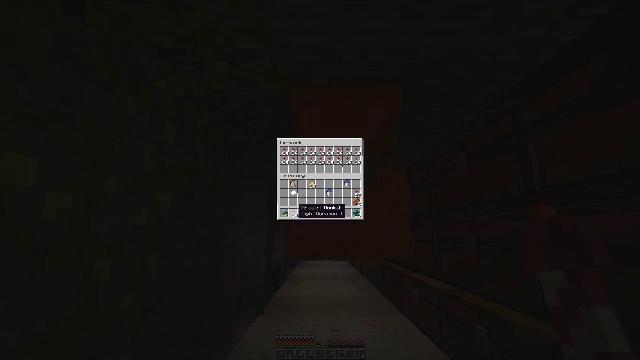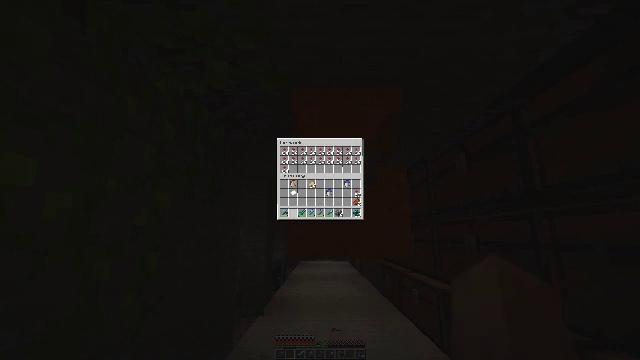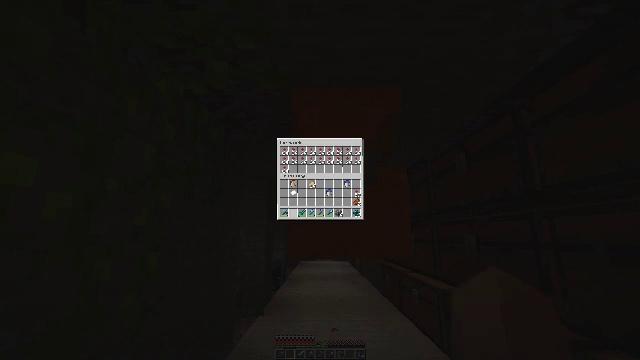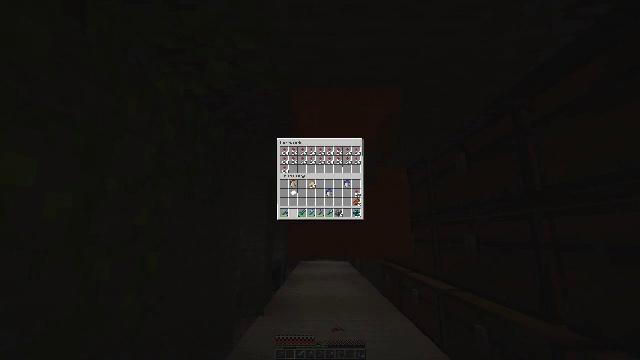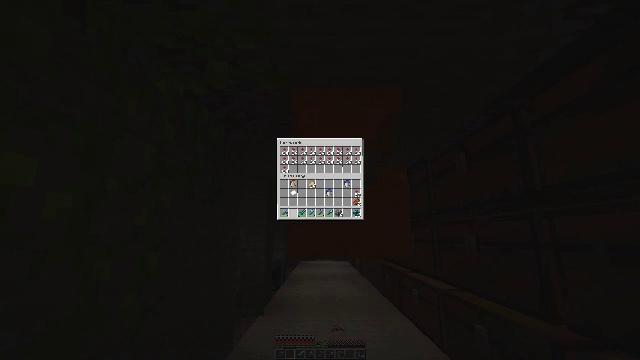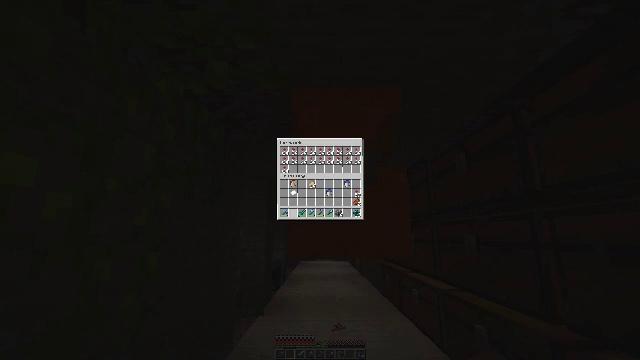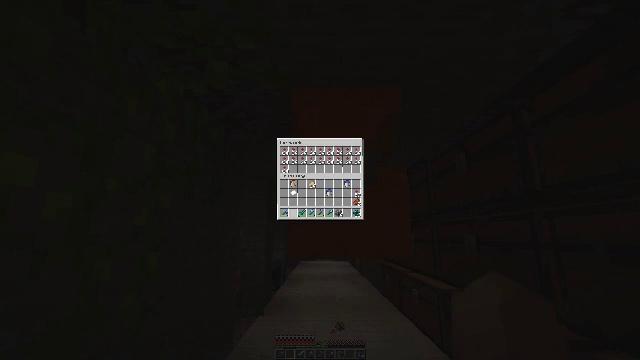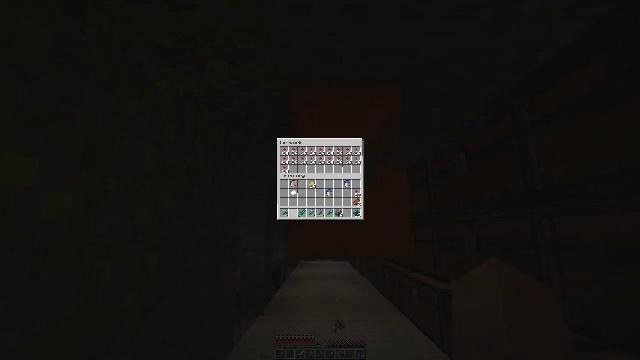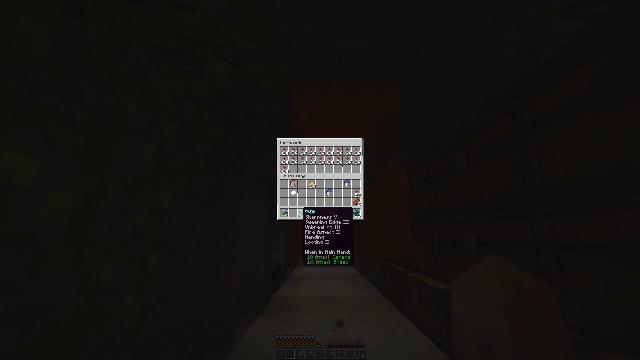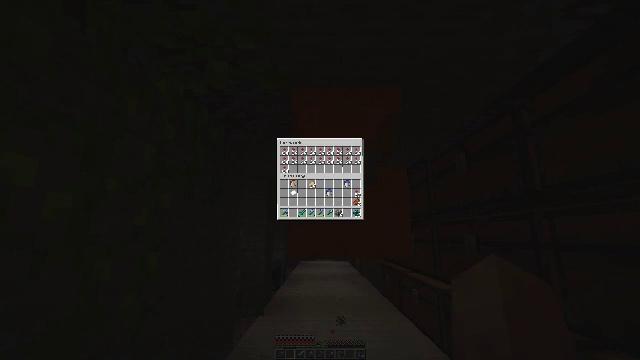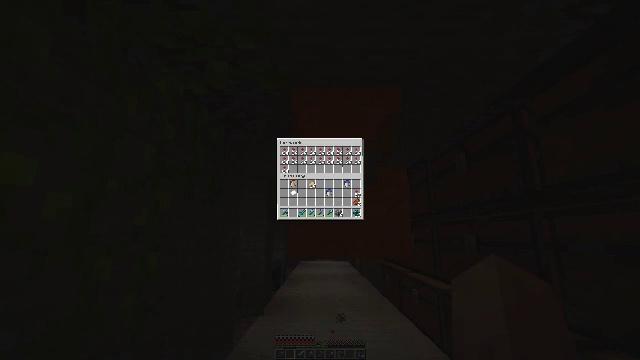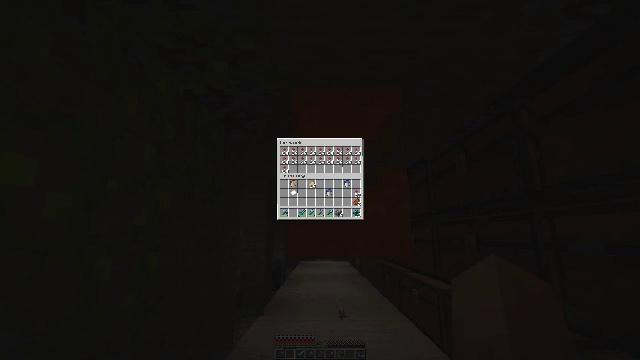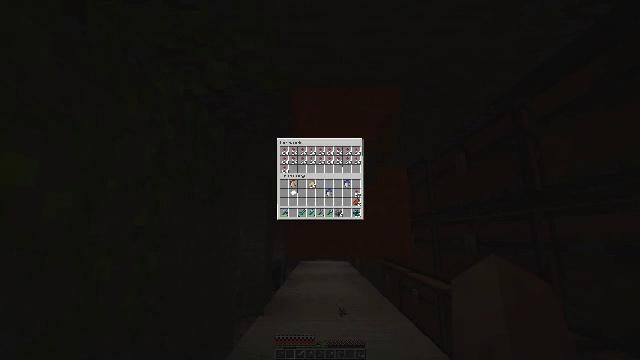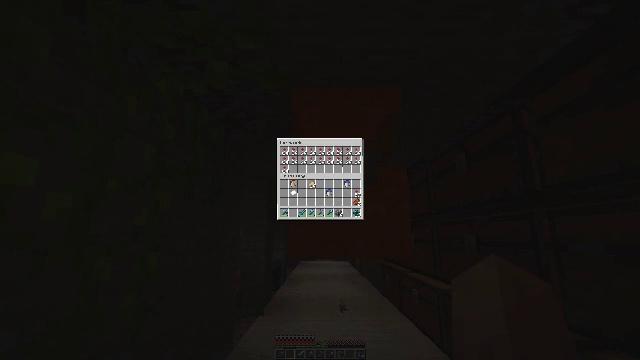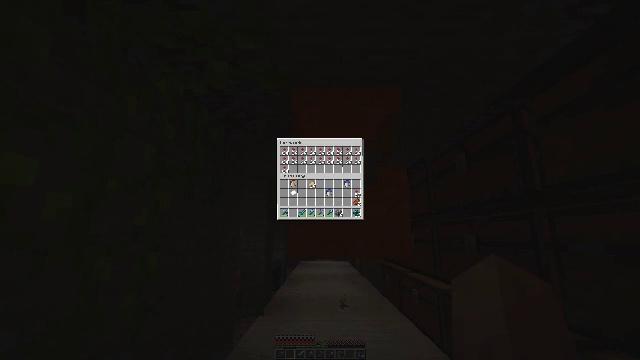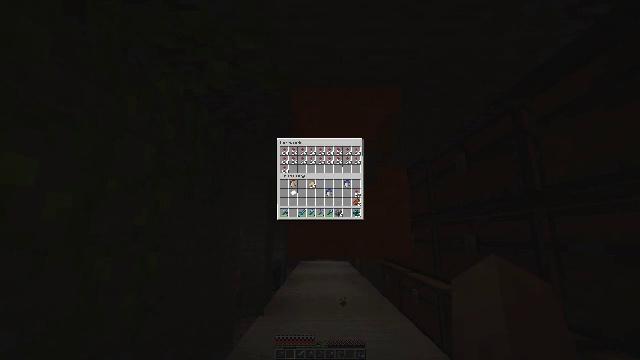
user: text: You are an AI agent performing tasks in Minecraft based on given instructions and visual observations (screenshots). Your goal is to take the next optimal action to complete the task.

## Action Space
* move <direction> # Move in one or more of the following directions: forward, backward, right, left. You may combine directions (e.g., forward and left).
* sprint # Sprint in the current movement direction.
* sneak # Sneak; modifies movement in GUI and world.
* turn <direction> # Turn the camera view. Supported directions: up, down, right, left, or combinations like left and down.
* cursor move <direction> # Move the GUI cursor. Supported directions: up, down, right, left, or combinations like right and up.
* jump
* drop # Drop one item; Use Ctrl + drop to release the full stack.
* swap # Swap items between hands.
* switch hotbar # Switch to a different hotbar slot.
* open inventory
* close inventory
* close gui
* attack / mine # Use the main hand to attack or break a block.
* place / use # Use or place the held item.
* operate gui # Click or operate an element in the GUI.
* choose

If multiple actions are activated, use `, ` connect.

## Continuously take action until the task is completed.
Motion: motion action
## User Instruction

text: Collect the orange shulker box into your inventory.
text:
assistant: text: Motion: sneak, attack / mine
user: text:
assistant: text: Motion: sneak, attack / mine
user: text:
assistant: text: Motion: sneak, attack / mine
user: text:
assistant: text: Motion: sneak, attack / mine
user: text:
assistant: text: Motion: no_op
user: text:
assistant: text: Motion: no_op
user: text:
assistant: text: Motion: no_op
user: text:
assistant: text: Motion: turn right
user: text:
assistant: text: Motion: turn right and down
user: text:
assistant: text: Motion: turn right and down
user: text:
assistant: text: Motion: turn right and down
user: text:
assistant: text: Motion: no_op
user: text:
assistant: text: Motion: no_op
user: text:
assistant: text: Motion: no_op
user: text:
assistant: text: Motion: no_op
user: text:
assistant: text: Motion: no_op
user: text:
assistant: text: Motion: no_op
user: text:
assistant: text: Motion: no_op
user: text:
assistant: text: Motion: no_op
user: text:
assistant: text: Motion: no_op
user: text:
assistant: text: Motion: no_op
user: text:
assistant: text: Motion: no_op
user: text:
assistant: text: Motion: no_op
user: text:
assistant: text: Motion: turn up
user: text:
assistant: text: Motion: no_op
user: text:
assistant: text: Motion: no_op
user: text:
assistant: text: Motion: no_op
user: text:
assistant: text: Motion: no_op
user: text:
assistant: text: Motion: no_op
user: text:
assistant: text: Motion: no_op